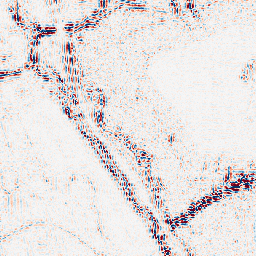
Category: wavelet
Decomposition family: wavelet_reverse_biorthogonal
Decomposition parameters: wavelet: rbio4.4
level: 2
Upsampling method: sinc_hamming
Upsampling parameters: scale: 4
kernel_size: 8
Upsampling scale: 4